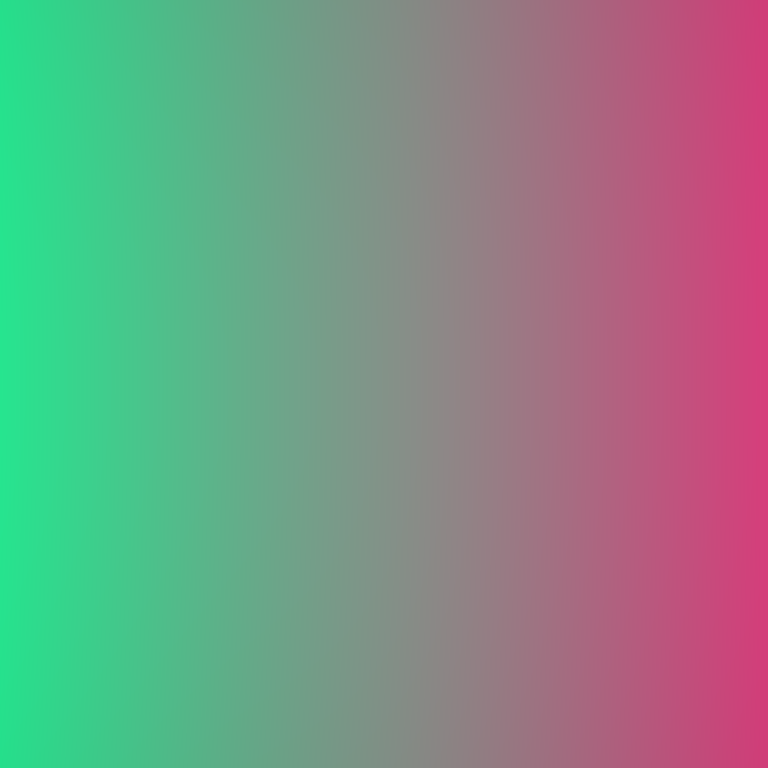
Abstract light effect, smooth gradient from vibrant green to soft pink, calm atmosphere, diffuse light, no room, no furniture, no objects.